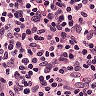
Metastatic tissue present: no